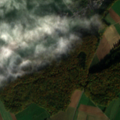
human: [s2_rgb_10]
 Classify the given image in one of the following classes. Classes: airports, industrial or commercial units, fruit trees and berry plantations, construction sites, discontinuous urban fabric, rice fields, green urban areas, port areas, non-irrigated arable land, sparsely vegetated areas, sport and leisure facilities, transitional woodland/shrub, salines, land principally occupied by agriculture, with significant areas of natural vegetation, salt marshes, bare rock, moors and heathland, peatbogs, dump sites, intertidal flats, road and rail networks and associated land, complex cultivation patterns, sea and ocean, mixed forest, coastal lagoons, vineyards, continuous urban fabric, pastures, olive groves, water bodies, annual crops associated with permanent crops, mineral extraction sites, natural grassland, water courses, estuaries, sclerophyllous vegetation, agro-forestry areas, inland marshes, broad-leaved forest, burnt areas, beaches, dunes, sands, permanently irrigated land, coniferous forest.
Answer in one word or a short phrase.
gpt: discontinuous urban fabric, non-irrigated arable land, pastures, complex cultivation patterns, land principally occupied by agriculture, with significant areas of natural vegetation, broad-leaved forest